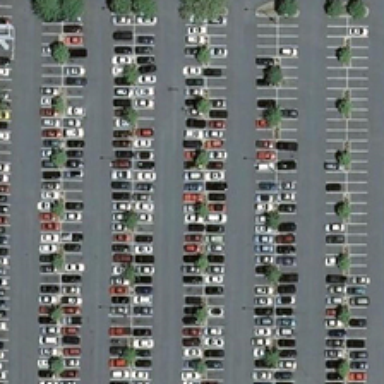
Many cars are in a parking lot with some green trees .